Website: home-depot
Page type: customer-info-address
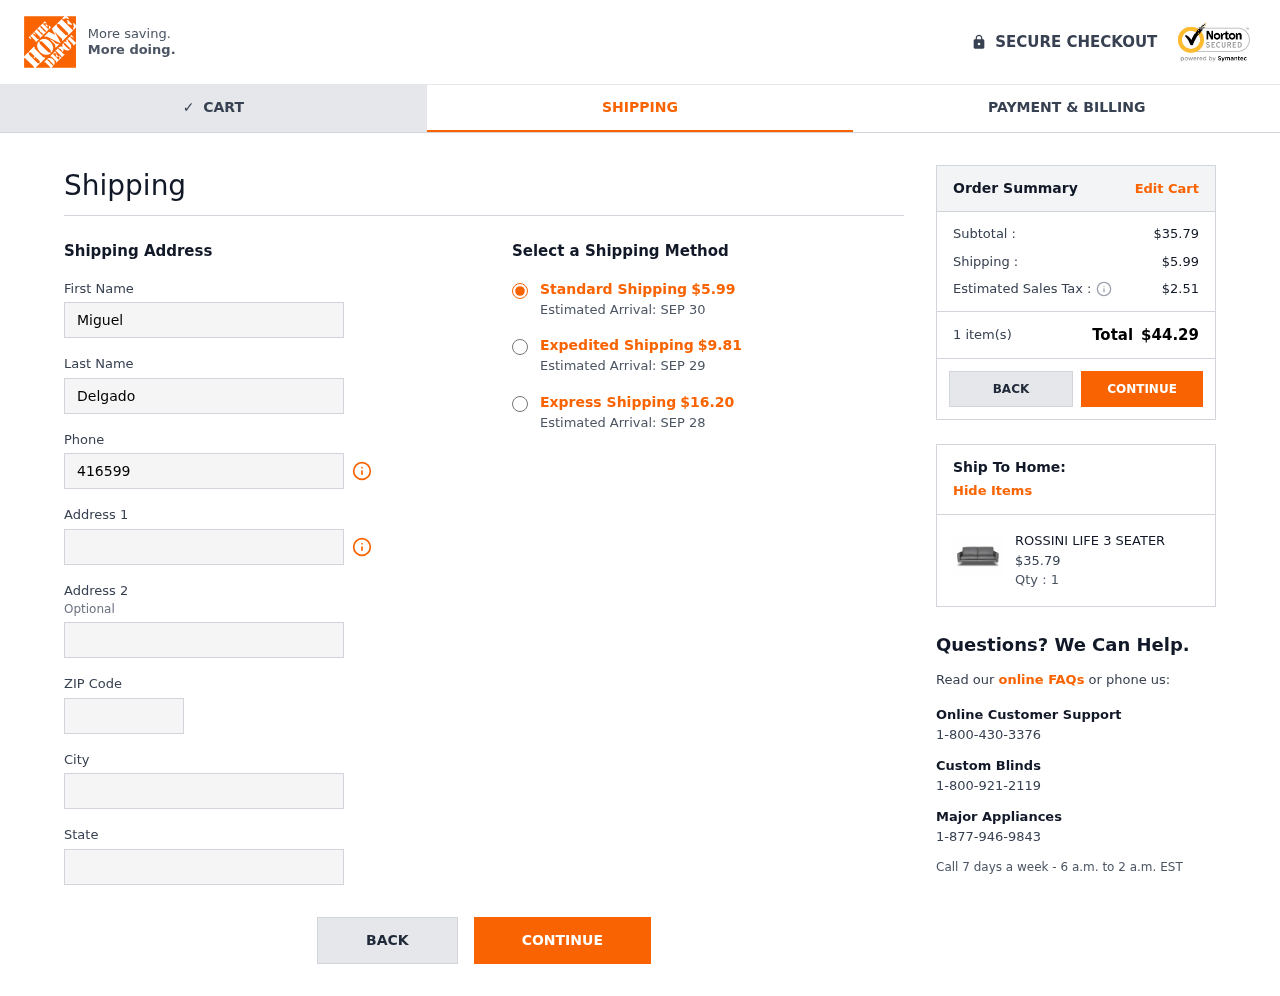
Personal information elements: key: PII_CITY
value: East Matthew
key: PII_FIRSTNAME
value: Miguel
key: PII_LASTNAME
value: Delgado
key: PII_PHONE
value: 4165992009
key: PII_POSTCODE
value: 79712
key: PII_STATE
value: New Hampshire
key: PII_STREET
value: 235 Snyder Unions
Product elements: key: PRODUCT1_NAME
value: ROSSINI LIFE 3 SEATER
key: PRODUCT1_PRICE
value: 35.79
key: PRODUCT1_QUANTITY
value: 1
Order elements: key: ORDER_SHIPPING_COST
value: $5.99
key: ORDER_DELIVERY_DATE
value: Estimated Arrival: SEP 30
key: ORDER_SHIPPING_COST_EXPEDITED
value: $9.81
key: ORDER_DELIVERY_DATE_EXPEDITED
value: Estimated Arrival: SEP 29
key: ORDER_SHIPPING_COST_EXPRESS
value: $16.20
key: ORDER_DELIVERY_DATE_EXPRESS
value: Estimated Arrival: SEP 28
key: ORDER_SUBTOTAL
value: $35.79
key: ORDER_TAX
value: $2.51
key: ORDER_NUM_ITEMS
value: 1 item(s)
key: ORDER_TOTAL
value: $44.29